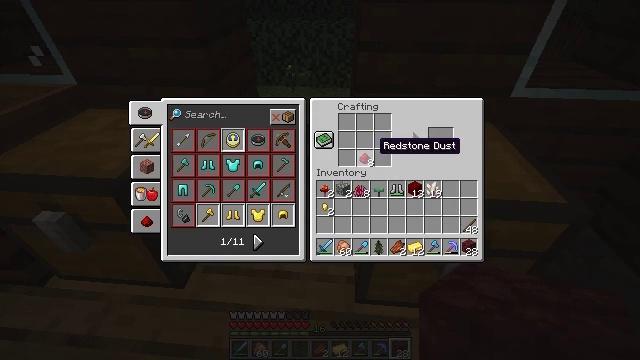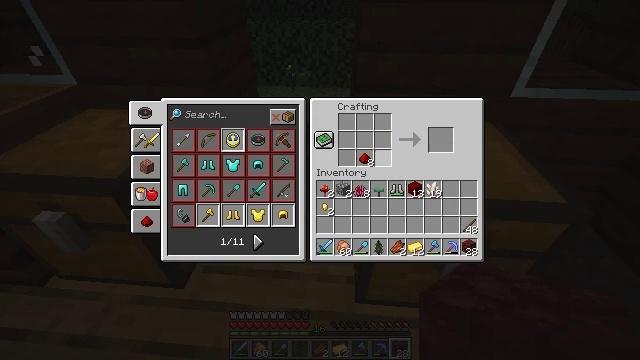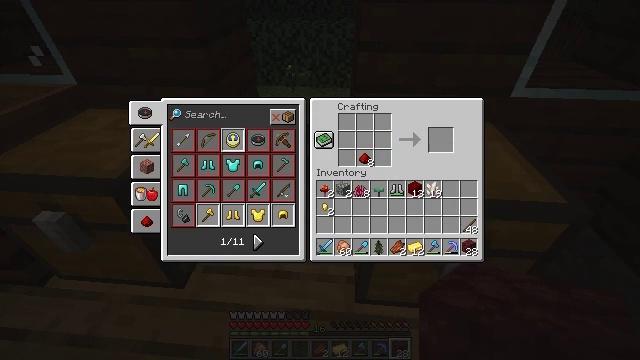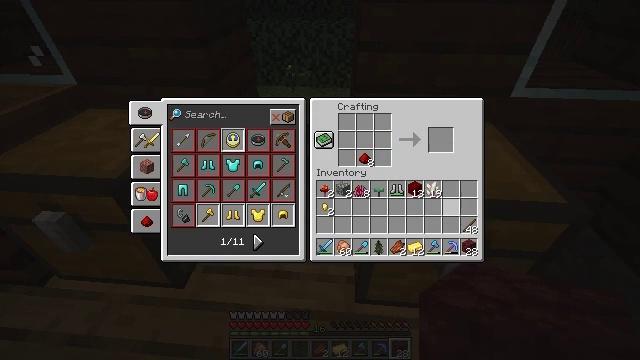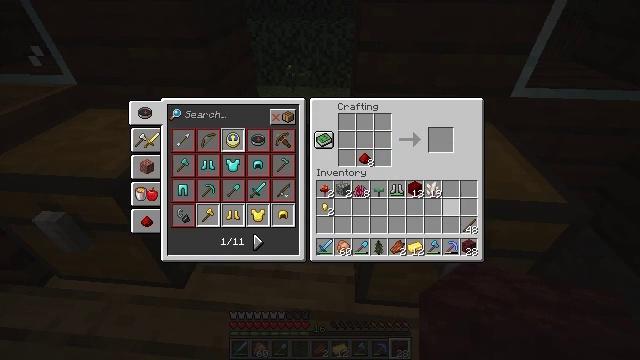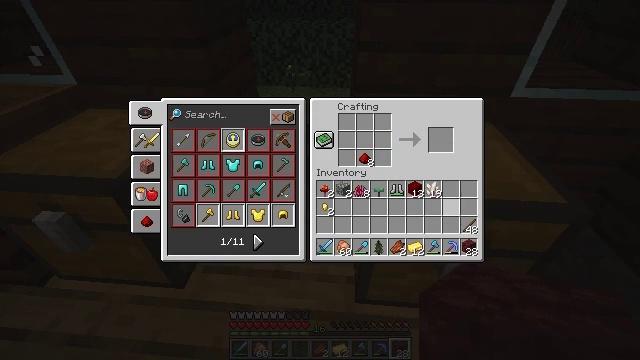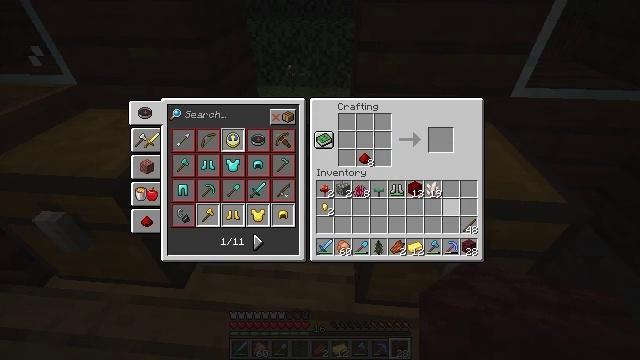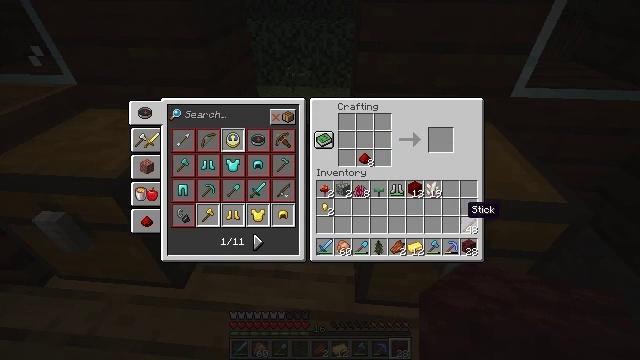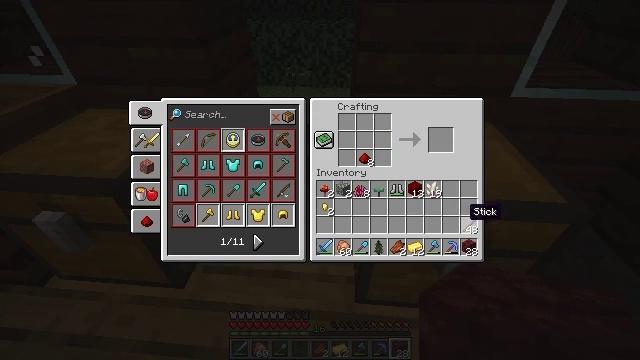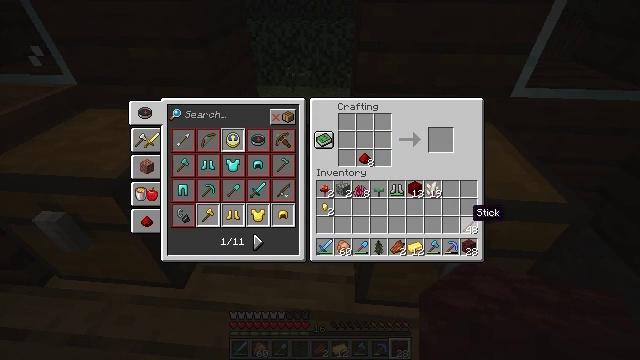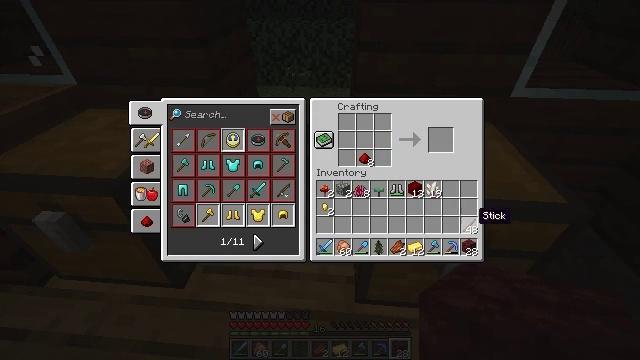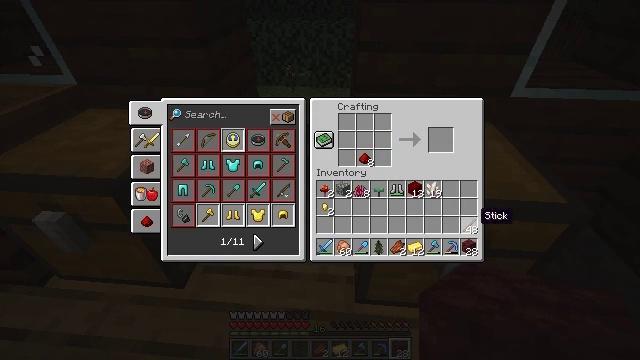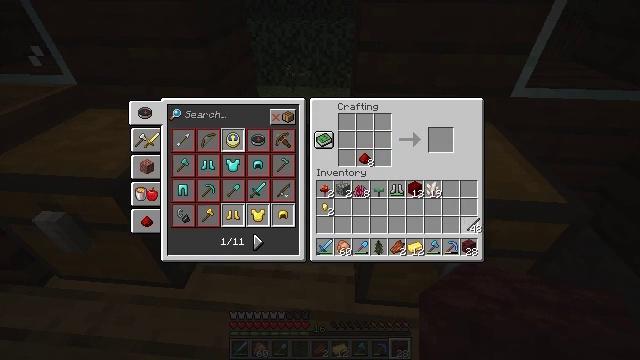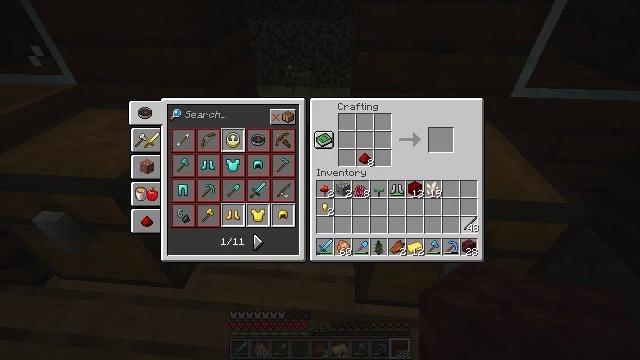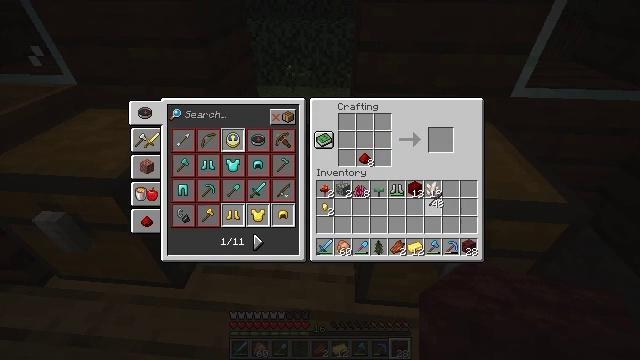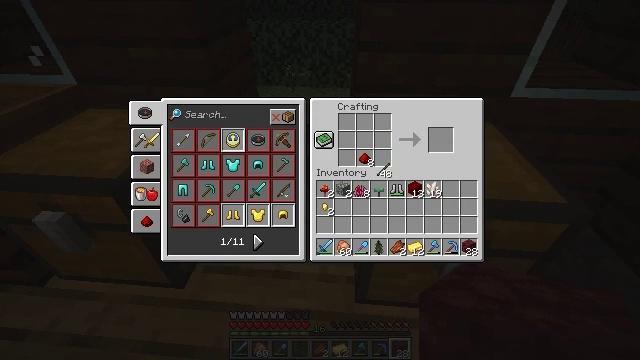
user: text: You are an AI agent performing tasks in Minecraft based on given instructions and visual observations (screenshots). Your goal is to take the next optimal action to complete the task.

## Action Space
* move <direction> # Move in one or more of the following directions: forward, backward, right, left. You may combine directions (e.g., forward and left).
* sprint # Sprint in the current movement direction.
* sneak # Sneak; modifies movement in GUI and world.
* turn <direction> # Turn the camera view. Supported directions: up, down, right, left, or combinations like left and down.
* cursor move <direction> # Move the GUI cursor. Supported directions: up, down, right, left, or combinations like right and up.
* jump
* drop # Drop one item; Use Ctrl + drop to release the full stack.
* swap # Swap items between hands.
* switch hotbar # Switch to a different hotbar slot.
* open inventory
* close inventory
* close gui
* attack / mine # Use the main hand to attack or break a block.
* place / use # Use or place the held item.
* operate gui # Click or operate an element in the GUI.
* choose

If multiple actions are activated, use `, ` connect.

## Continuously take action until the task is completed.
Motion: motion action
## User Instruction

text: Craft a powered rail.
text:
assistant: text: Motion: cursor move right
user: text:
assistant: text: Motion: cursor move right and down
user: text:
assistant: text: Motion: cursor move right and down
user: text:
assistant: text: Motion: cursor move right and down
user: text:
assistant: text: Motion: no_op
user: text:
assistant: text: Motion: no_op
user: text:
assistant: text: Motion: no_op
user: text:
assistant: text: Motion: no_op
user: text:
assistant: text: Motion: no_op
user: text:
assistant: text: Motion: no_op
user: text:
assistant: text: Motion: no_op
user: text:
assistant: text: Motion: operate gui
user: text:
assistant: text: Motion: operate gui
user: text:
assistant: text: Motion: cursor move left and up
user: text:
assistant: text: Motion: cursor move left and up
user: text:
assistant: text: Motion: cursor move left and up
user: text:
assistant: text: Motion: no_op
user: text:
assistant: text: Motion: no_op
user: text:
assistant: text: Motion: no_op
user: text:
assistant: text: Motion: no_op
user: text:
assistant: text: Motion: no_op
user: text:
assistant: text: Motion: no_op
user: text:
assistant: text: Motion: operate gui
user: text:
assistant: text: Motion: operate gui
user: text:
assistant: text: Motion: operate gui
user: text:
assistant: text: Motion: no_op
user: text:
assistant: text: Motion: no_op
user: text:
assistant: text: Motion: cursor move down
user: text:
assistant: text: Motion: cursor move right and down
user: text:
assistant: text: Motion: cursor move right and down